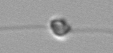
Label: flagellate